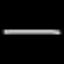
Label: line